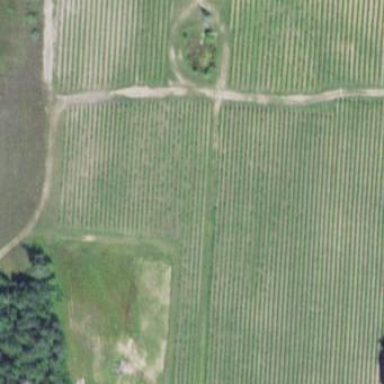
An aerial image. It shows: Vineyard where grapes are grown.